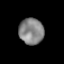
Tissue: lung
Cell type: Fibroblasts
Senescence score: 0.5777
Nuclear area (px): 629
Mean DAPI intensity: 133.677